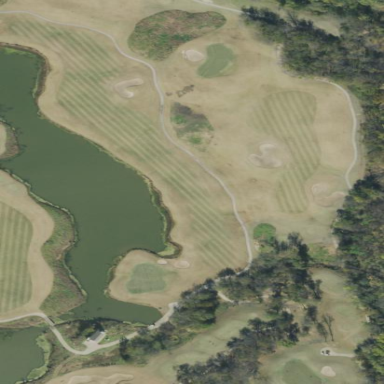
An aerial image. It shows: Golf rough area.